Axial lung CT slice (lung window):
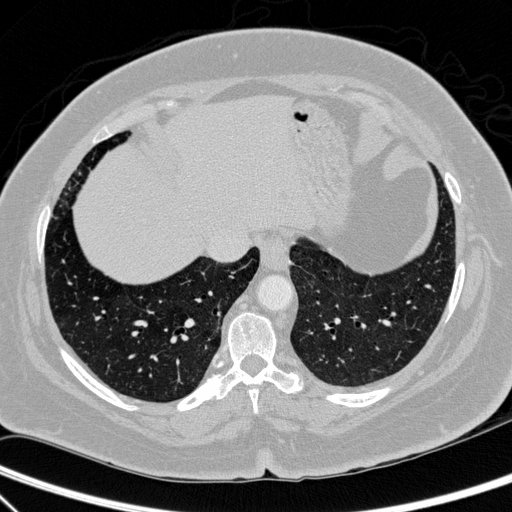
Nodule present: no